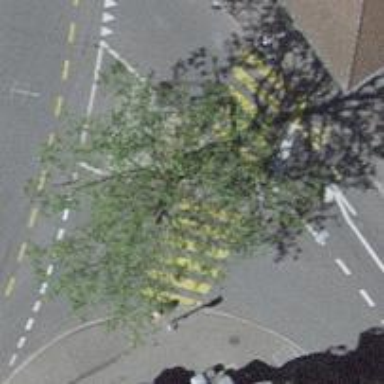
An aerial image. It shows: Road crossing with traffic signals and island.